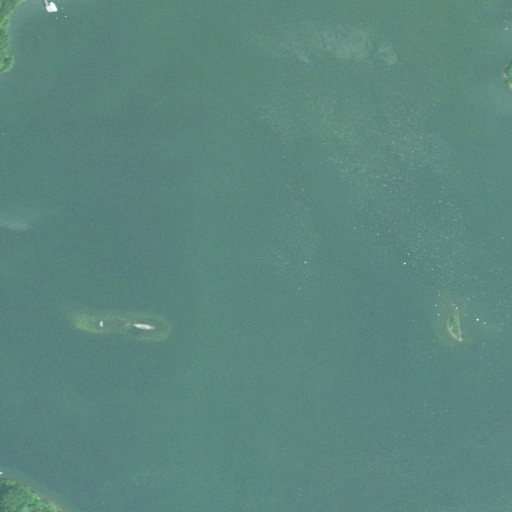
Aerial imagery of island in Rhode Island named Twin Islands containing open water, herbaceous wetlands, and grassland